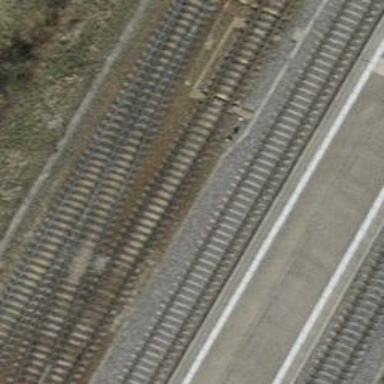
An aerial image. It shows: Railway siding with one electrified track and contact line.